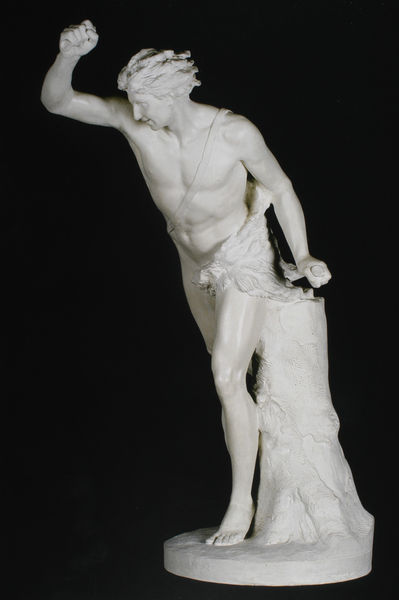
Titel: Priest of the Lupercalia
Künstler: Jean-Antoine Houdon
Standort: Gotha
Institution: Schlossmuseum
Schlagwörter: akt, baum, felsen, fuß, gott, hand, held, körper, lendenschurz, mann, nackt, schatten, schurz, umhang, weiß, bewegung, brust, geschwungen, geste, haar, hintergrund, licht, marmor, nase, profil, renoir, schwarz, blick, tuch, kappe, arm, arme, band, gesicht, halten, mensch, messer, sockel, stehen, stein, hals, hände, portrait, baumstamm, natur, stamm, wind, gehen, figur, haare, stoff, klassizismus, person, gebeugt, locken, schulter, skulptur, statue, beine, fell, schnell, bein, laufen, sturm, muskeln, riemen, glänzend, stuck, läufer, bauch, plastik, plinthe, podest, knie, schenkel, zehen, oberkörper, foto, fotografie, photographie, penis, antike, knabe, porzellan, barfuß, faust, waffe, rennen, schawrz, vorgebeugt, schritt, tasche, statuette, photo, jüngling, jäger, farbfoto, dynamisch, axt, antik, manierismus, erhoben, gurt, hermes, gips, spielbein, standbein, fackel, stumpf, faus, baumstumpf, römisch, laufend, sockle, statur, nckt, sculpture, gelehnt, aktiv, jan, strum, pgoto, vließ, renaisance, marmorskulptur, canova, fließ, geht, bildhauerrei, spielbeine, wehendes haar, nu, faust erhoben, körperspannung, banbd, athlète